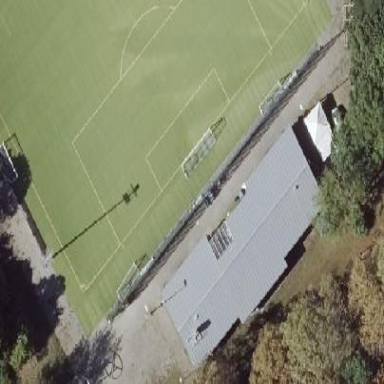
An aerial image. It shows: Sports centre building with gabled roof.